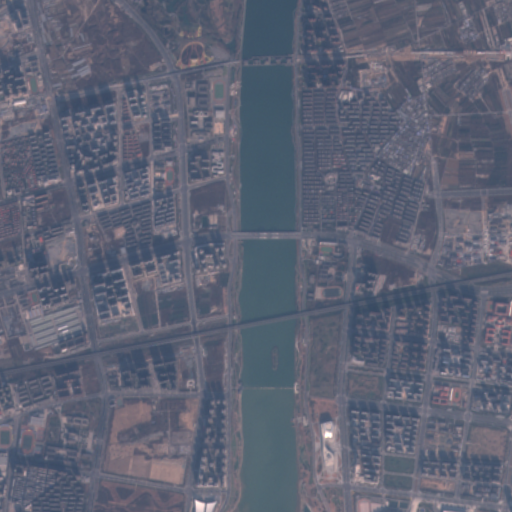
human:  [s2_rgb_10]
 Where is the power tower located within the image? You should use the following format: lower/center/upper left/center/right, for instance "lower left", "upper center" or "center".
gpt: The power tower is located in the lower left of the image.
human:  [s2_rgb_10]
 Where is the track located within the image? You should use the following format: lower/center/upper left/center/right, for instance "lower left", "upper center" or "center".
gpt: The track is located in the lower left of the image.
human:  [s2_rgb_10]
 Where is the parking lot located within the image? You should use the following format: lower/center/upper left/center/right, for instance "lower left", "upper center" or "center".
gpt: There is no parking lot in the image.